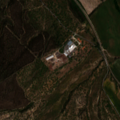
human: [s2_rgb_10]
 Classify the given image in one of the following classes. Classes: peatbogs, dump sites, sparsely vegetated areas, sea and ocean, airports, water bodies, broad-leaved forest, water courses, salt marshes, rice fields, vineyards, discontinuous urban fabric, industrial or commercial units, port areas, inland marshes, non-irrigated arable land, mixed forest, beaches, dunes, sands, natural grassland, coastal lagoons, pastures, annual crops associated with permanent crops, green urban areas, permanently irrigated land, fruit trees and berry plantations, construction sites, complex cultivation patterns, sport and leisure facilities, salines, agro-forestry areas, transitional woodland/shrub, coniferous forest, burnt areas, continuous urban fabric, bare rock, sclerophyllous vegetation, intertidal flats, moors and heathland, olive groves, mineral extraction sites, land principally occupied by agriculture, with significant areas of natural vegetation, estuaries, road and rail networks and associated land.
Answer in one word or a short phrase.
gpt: permanently irrigated land, land principally occupied by agriculture, with significant areas of natural vegetation, broad-leaved forest, transitional woodland/shrub